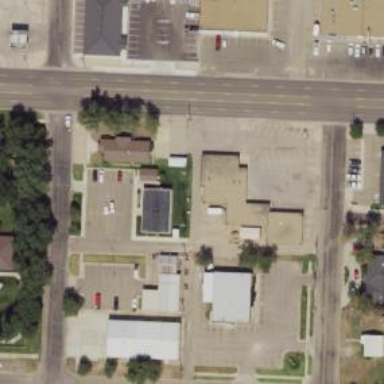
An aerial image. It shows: Healthcare clinic is depicted in the image.